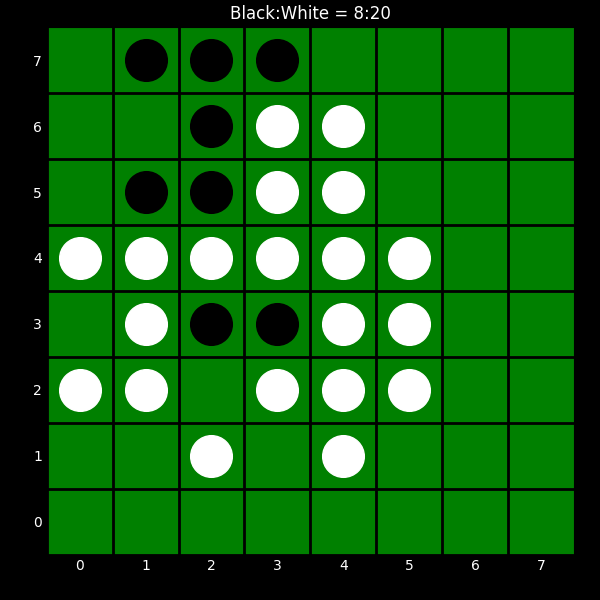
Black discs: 8
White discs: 20